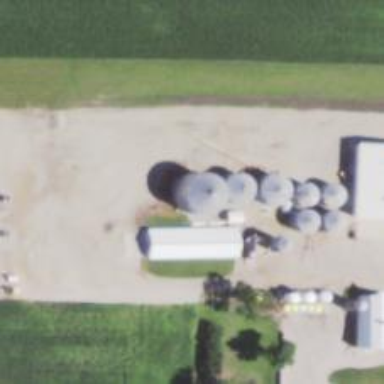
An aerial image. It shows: Silo.